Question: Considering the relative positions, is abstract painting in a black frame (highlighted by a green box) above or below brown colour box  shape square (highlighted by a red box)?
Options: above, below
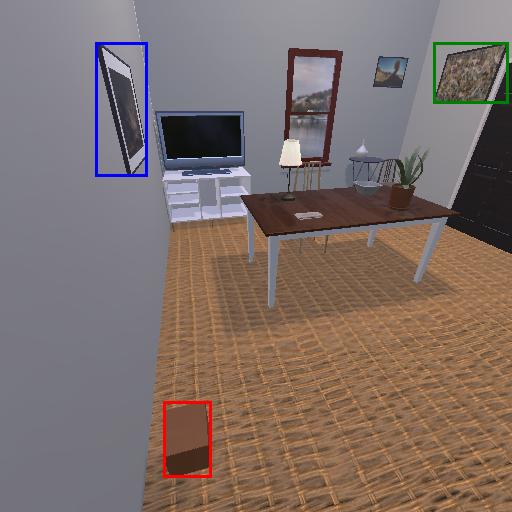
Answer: above